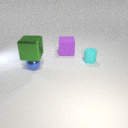
large green metal cube above small blue metal sphere